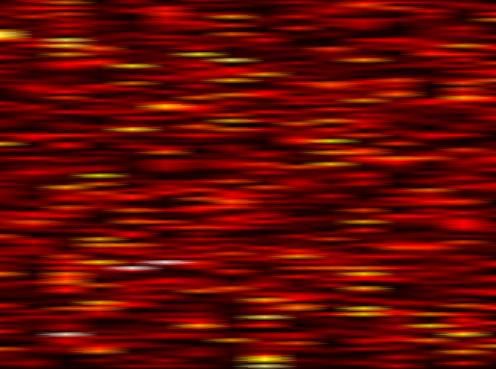
Label: FOFDM